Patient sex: M
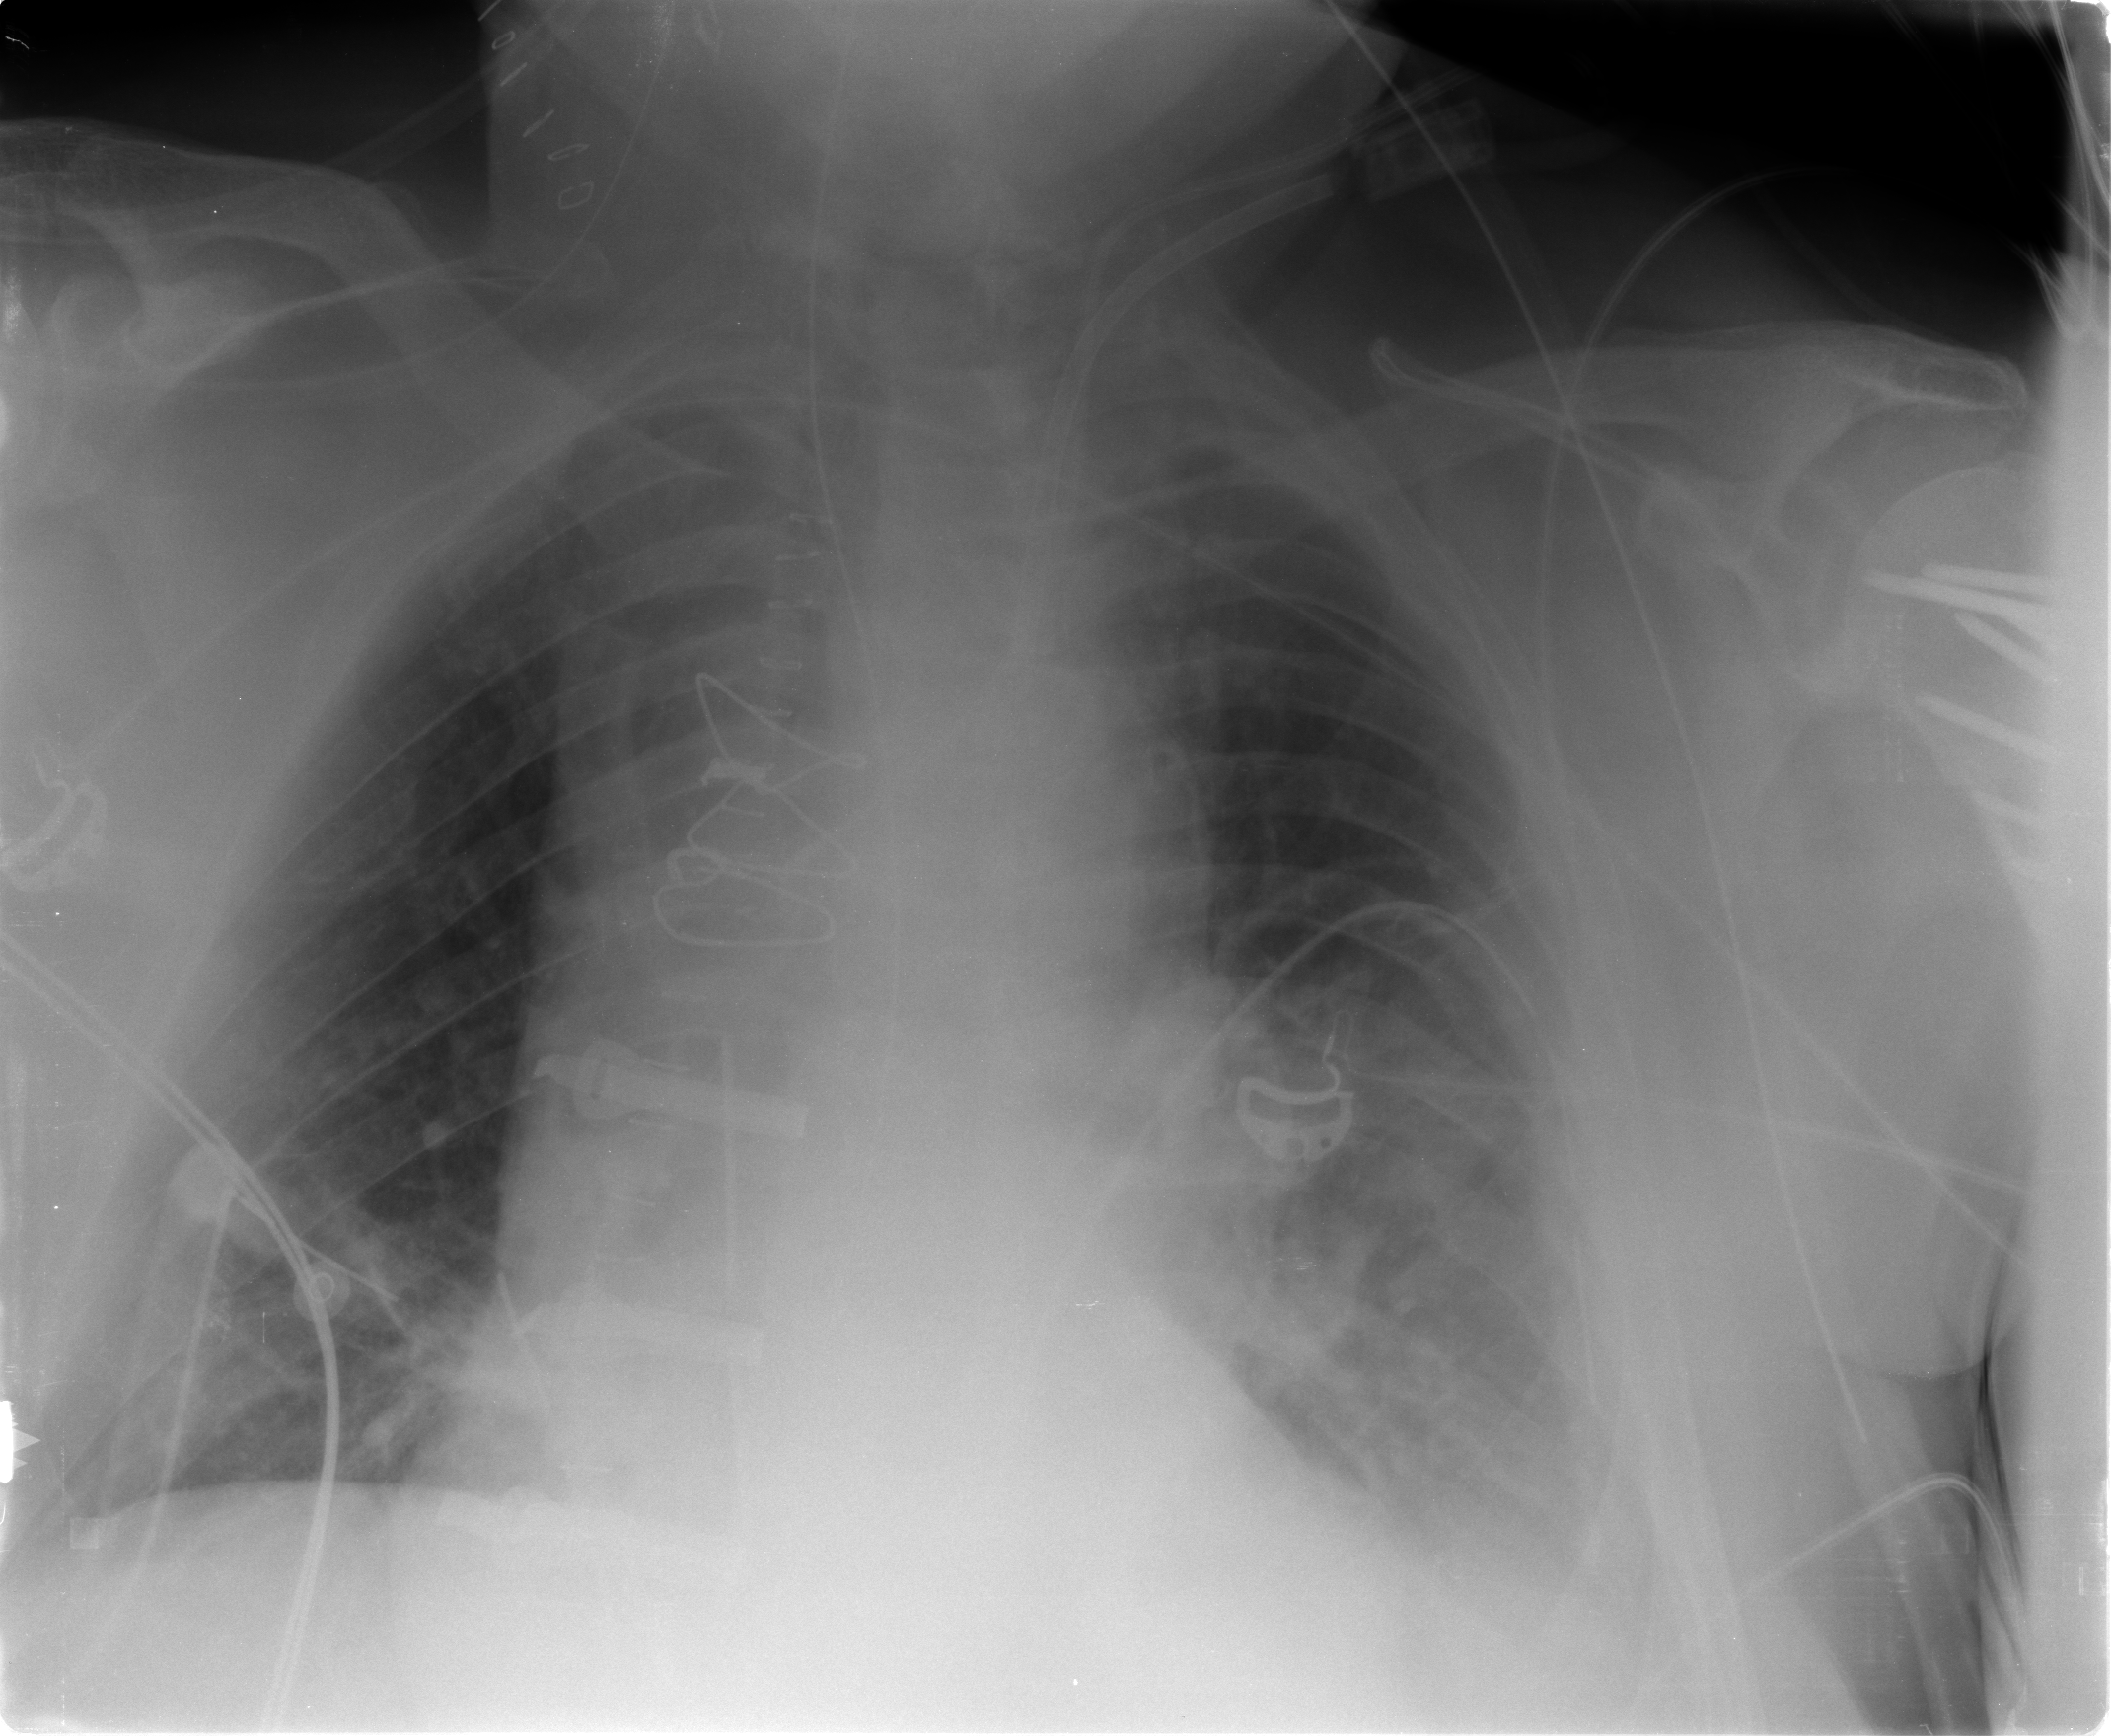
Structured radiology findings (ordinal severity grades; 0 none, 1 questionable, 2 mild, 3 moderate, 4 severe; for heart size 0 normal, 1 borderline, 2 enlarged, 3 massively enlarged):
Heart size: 1
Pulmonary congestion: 0
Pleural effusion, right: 1
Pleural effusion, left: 2
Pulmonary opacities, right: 1
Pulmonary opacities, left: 2
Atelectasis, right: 2
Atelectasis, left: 2